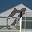
Label: 7